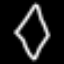
Label: diamond